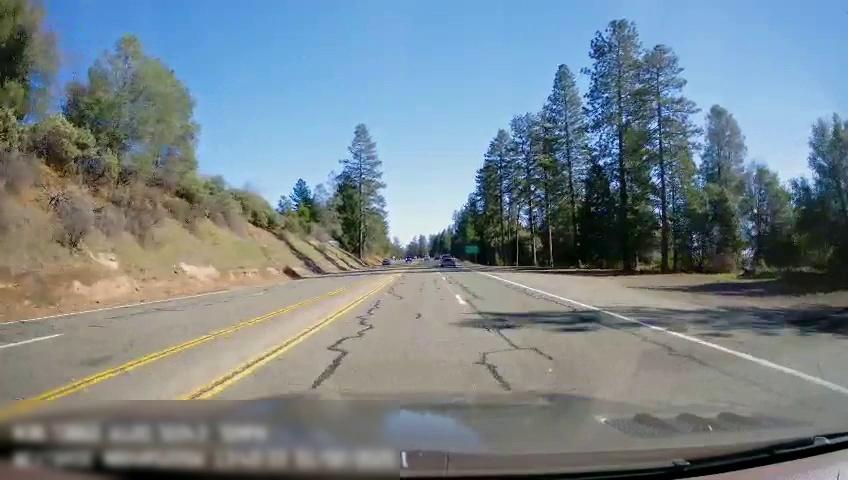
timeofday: Day
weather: Sunny
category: Drivable Space
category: Vehicles | SUV
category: Vehicles | Other LV
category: Lanes | Opposite Lane
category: Lanes | Opposite Lane
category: Lanes | Current Lane
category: Lanes | Alternate Lane
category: Lanes | Current Lane
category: Lanes | Alternate Lane
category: Lanes | Opposite Lane
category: Lanes | Opposite Lane
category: Traffic | Signs